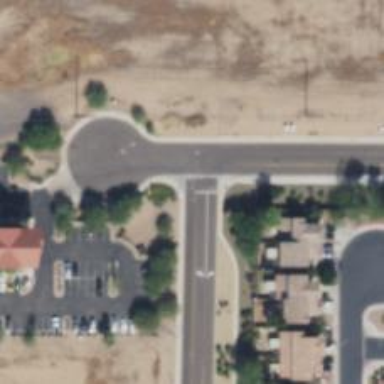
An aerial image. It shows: Solid stop line on the road.